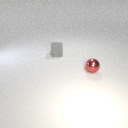
small red metal sphere in front of small gray rubber cube